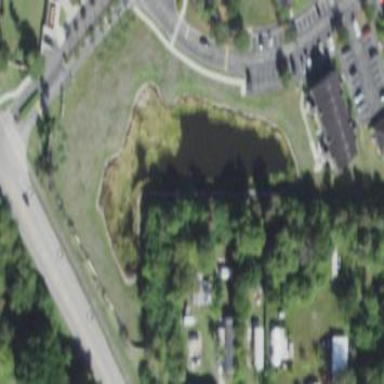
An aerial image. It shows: Serene pond surrounded by nature.